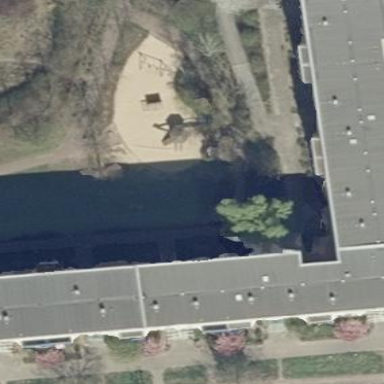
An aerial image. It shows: Playground area for leisure activities on the land.